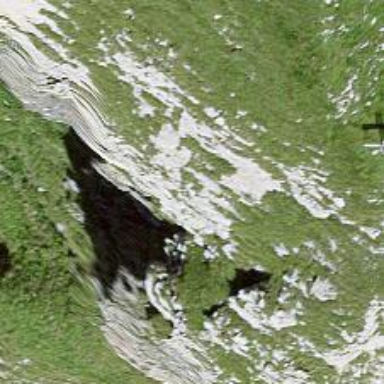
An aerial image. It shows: Cliff in nature.